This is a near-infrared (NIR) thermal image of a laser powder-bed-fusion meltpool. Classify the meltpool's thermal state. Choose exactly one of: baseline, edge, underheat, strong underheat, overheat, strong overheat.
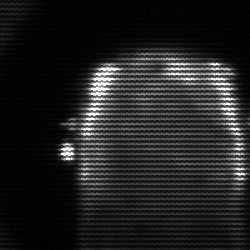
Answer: baseline